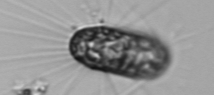
Label: Corethron_hystrix